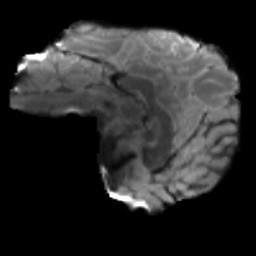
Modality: T2w
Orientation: sagittal
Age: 27
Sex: female
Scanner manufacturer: siemens
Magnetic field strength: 3 T
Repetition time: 3.5 s
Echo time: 0.086 s